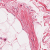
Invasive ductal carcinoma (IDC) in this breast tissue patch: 0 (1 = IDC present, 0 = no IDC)